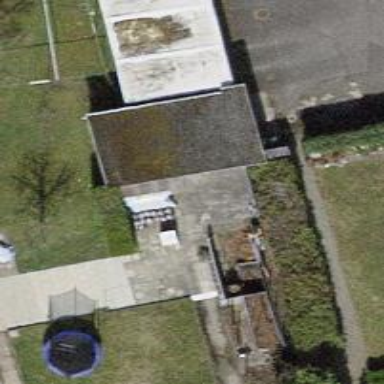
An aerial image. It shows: Garage.